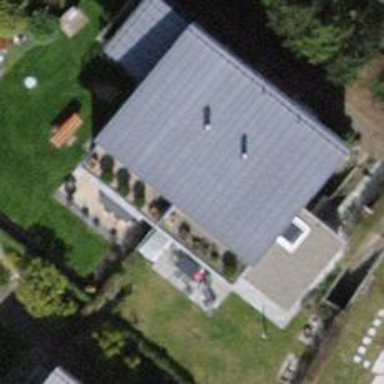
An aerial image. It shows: Residential building with flat grey metal roof.